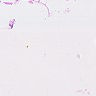
Metastatic tissue present: no